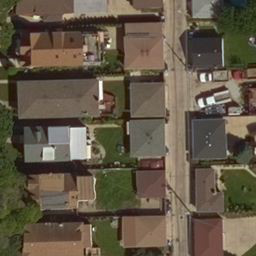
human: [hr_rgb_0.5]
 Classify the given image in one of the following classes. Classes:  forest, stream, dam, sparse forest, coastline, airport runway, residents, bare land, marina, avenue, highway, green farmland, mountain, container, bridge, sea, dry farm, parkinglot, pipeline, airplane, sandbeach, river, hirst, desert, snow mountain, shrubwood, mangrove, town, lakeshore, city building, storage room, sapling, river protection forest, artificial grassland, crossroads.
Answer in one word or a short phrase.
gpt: residents